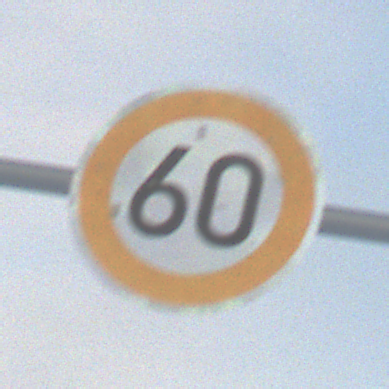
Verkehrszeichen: Geschwindigkeit60
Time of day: SunriseSunset
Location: Outdoor (Nature)
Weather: PartlyCloudy
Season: NotSpecified
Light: Natural